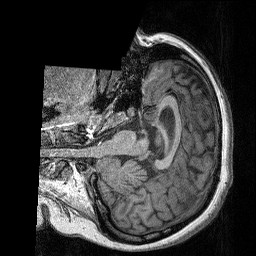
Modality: T1w
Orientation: axial
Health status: ill
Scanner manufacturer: siemens
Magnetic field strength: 3 T
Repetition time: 2.3 s
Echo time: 0.00298 s